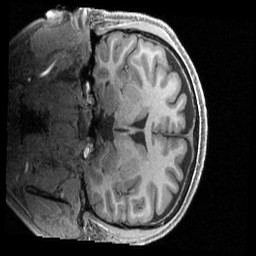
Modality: T1w
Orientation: coronal
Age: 25
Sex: male
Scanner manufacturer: siemens
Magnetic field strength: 3 T
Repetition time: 2.4 s
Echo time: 0.00231 s